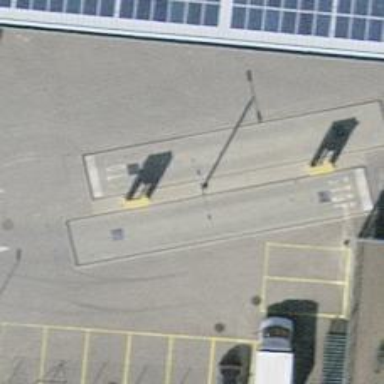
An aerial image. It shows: Weighbridge facility.